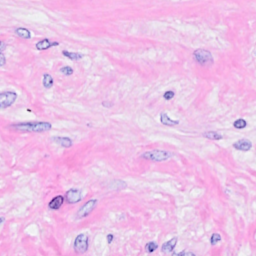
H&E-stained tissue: Breast